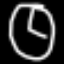
Label: clock